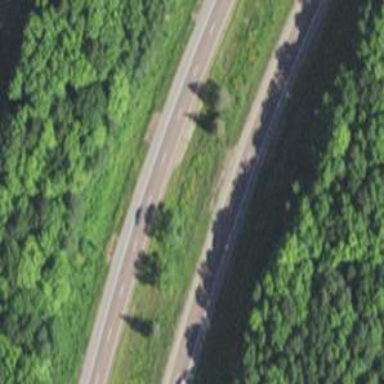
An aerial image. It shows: View of motorway.